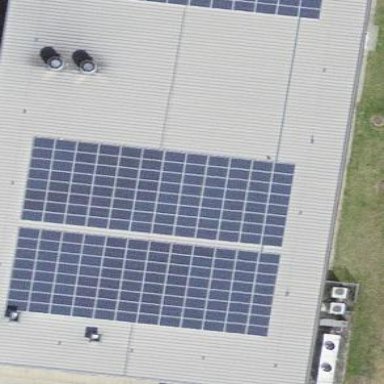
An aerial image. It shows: Solar power generator.